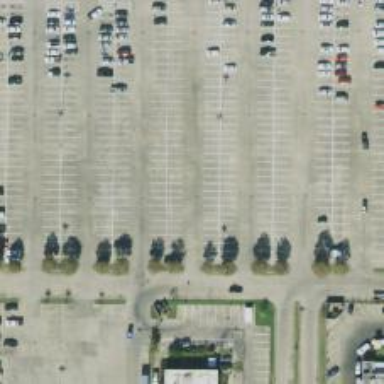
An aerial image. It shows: Parking space.